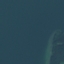
Land use / land cover: SeaLake